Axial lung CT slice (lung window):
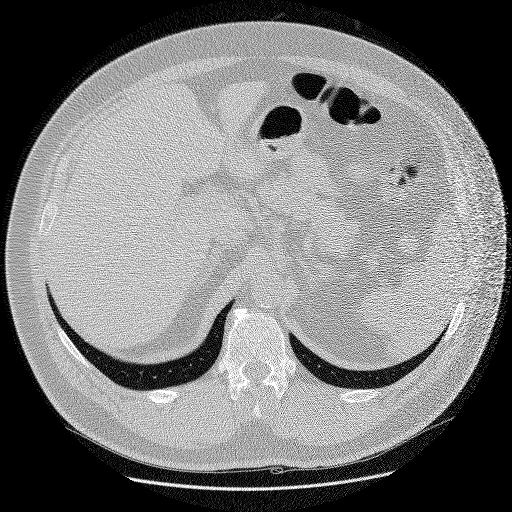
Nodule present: no